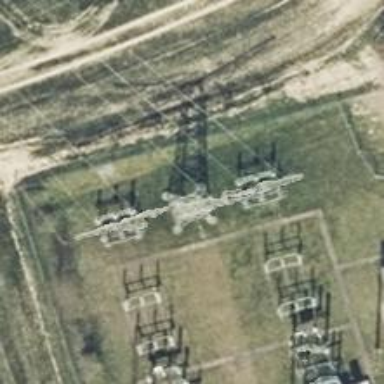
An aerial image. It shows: Three cables of power line.